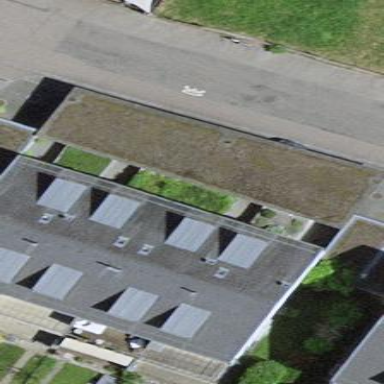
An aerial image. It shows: Carport building.